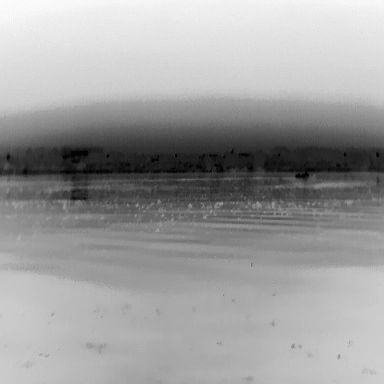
There is a warship in the infrared image.